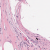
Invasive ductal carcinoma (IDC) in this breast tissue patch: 0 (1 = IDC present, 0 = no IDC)